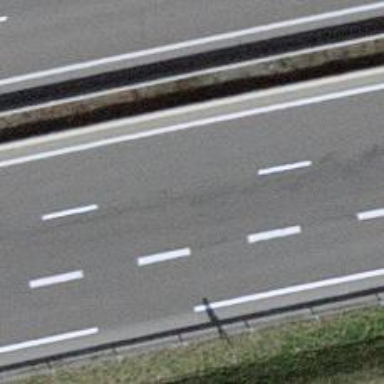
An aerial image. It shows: Asphalt motorway.